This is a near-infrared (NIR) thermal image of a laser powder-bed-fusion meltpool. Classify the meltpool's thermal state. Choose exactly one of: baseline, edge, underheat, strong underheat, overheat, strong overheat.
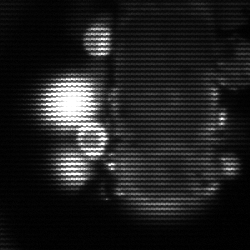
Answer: strong underheat